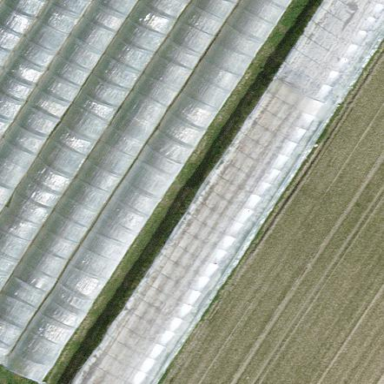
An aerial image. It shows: Greenhouse.